Question: I'm using the fxcomponent: <URL> to play my flv/mob files.
You may get it from <URL>.
Now, player works perfectly as shown in their site, but when I try to use the 'FXVideo' control in popup window (popup manager help is <URL>, the component gives mirror image!, strange, I didn't change any code in that.
So can any one help me out to fix this issue, as I'm novice to action script?
Image:

For quick set up, I'm putting my code here:
1. FXVideo_Example.mxml file (No change at all except variable) [Bindable]
private var source:String = "http://localhost/greatcatches.flv";
]]>
</mx:Script>
<controls:FXVideo width="480" height="360" source="{source}" autoPlay="false" bufferTime="10" />
2. MainPage.mxml: import mx.core.IFlexDisplayObject;
import mx.managers.PopUpManager;
private function showW():void {
// Create a non-modal TitleWindow container.
var helpWindow:IFlexDisplayObject =
PopUpManager.createPopUp(this, FXVideo_Example, false);
}
]]>
</mx:Script>
<mx:VBox width="480" height="360">
<mx:Button click="showW();" label="Show"/>
</mx:VBox>
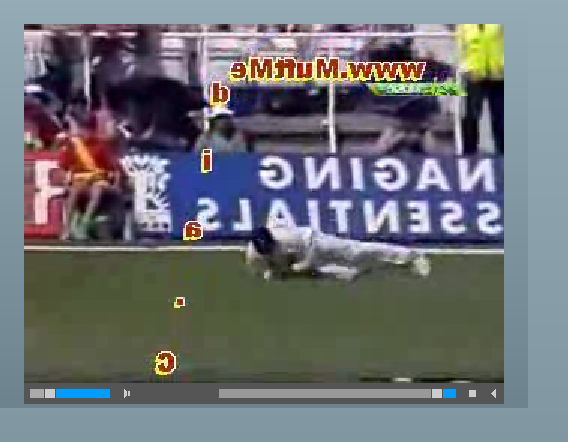
Answer: Ended up by using spark component!
'''
<s:VideoPlayer id="videoPlayer"
source="http://localhost/greatcatches.flv"
autoRewind="true"
muted="true"
horizontalCenter="0"
verticalCenter="0" />
'''